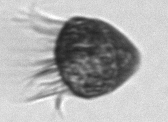
Label: Strombidium_morphotype2